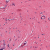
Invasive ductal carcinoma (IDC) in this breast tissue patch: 0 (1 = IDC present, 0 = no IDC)